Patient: sex F, age 71
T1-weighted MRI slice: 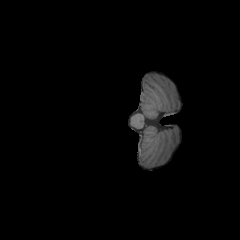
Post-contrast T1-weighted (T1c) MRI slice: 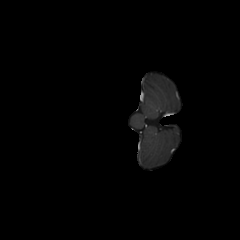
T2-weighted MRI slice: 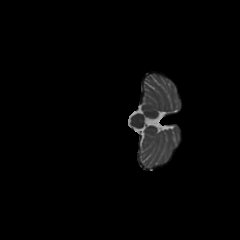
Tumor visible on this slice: no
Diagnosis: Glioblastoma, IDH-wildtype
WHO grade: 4